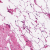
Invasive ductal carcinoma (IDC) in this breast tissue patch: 0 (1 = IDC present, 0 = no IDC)